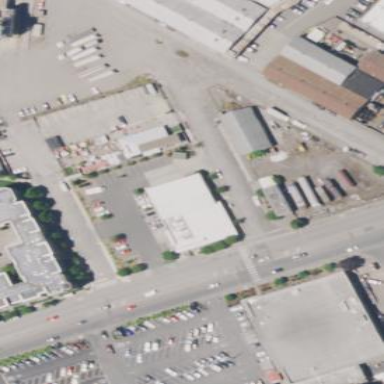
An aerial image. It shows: Retail area.